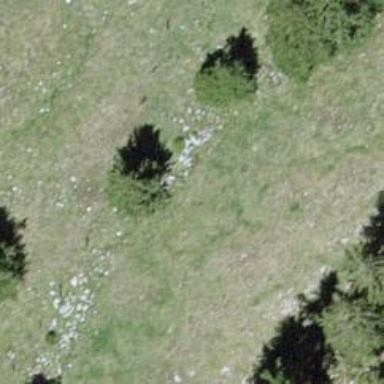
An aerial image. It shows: Needle-leaved tree in nature.